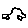
Label: car